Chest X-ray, AP view. Patient: 56 years old, sex M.
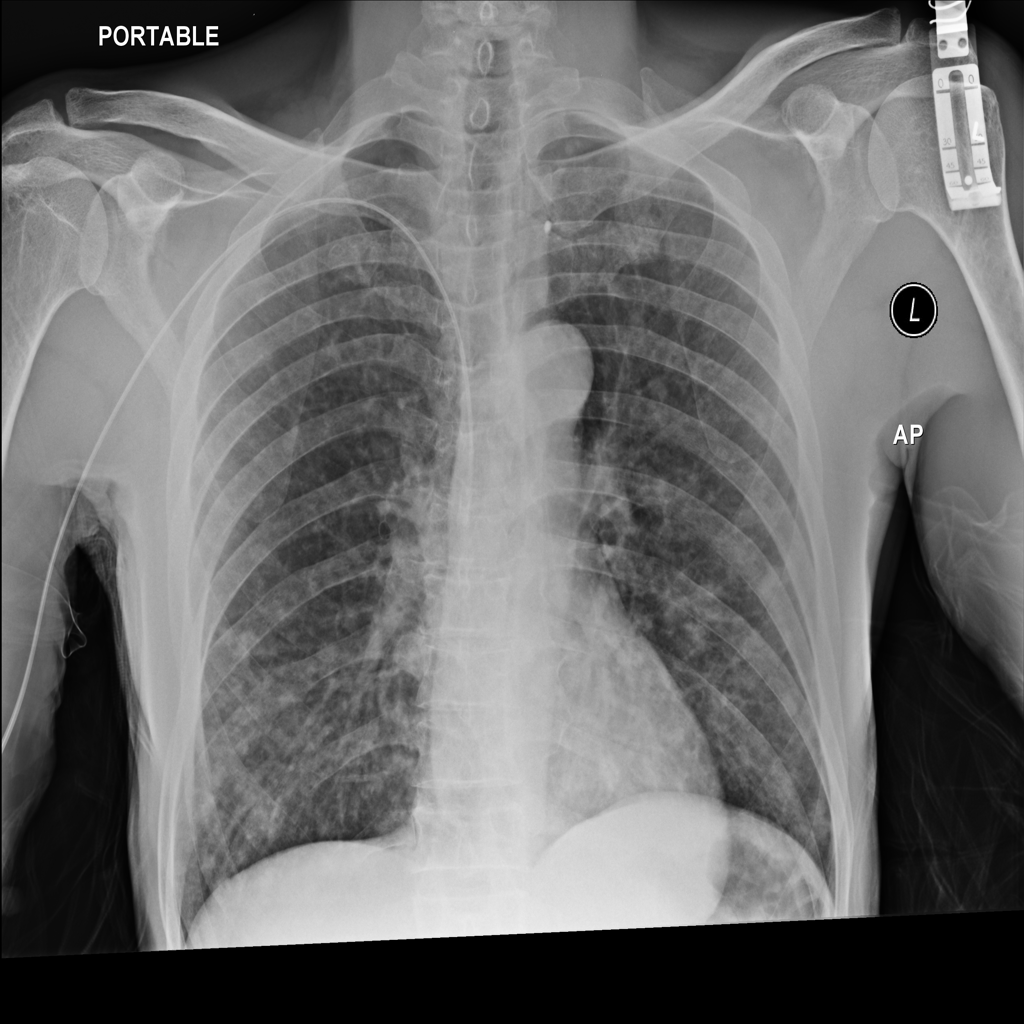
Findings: Mass, Nodule